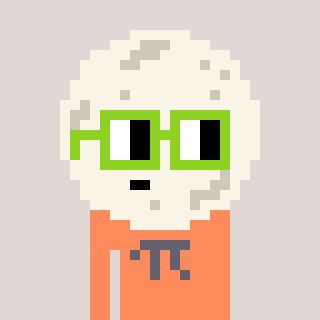
a pixel art character with square light green glasses, a moon-shaped head and a peachy-colored body on a warm background